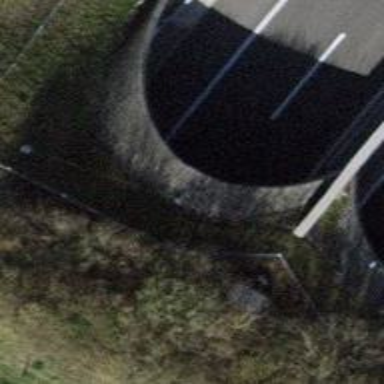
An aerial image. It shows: Asphalt motorway.